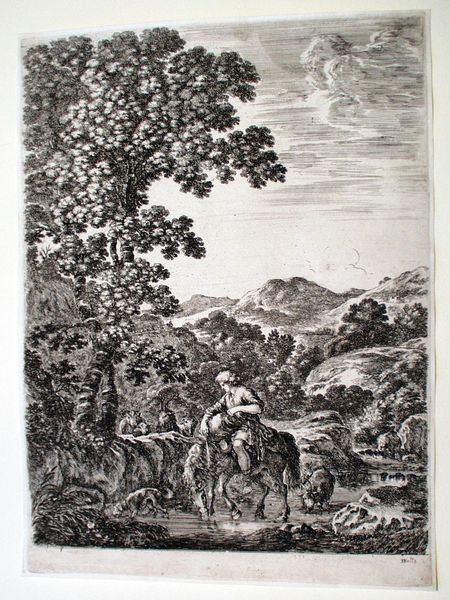
Titel: Quatre grands paysages en hauteur: Le berger à cheval, au milieu d'un ruisseau
Künstler: Stefano della Bella
Standort: Karlsruhe
Institution: Staatliche Kunsthalle Karlsruhe
Schlagwörter: baum, berg, blätter, felsen, gemälde, himmel, laub, mann, wasser, weiß, wolken, bäume, fluss, landschaft, menschen, ufer, frau, grau, hell, hintergrund, licht, schwarz, zeichnung, gras, hund, hunde, tier, tiere, weg, wiese, wolke, hemd, saufen, trinken, mensch, stein, steine, bild, bach, horizont, hügel, natur, wind, busch, büsche, gebüsch, sträucher, blatt, pflanzen, locken, renaissance, wald, esel, pferd, pferde, reiter, stock, hufe, mähne, reiten, reiterin, schweif, düster, berge, fels, gebirge, gipfel, grafik, graphik, kuh, rand, romantik, allein, striche, foto, schaf, windig, lichtung, druck, druckgraphik, täler, schraffur, schwarz weiß, holzstich, radierung, stich, soldat, wei0, bleistift, ritter, jagd, buchseite, üppig, jäger, buschwerk, tümpel, ross, tränke, tränken, hänge, reisender, kupferstich, graustufen, turban, hirte, ziege, bau, wanderung, hengst, suche, martin, furt, gerte, reitend, erschöpfung, sankt, metallstich, st., doppelgipfel, 1500, 1550, 1640, #gebirge, #graphik, wolte